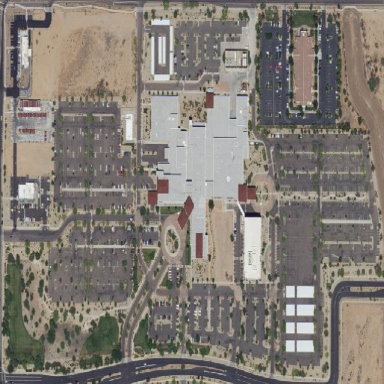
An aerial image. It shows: Healthcare facility identified as hospital.